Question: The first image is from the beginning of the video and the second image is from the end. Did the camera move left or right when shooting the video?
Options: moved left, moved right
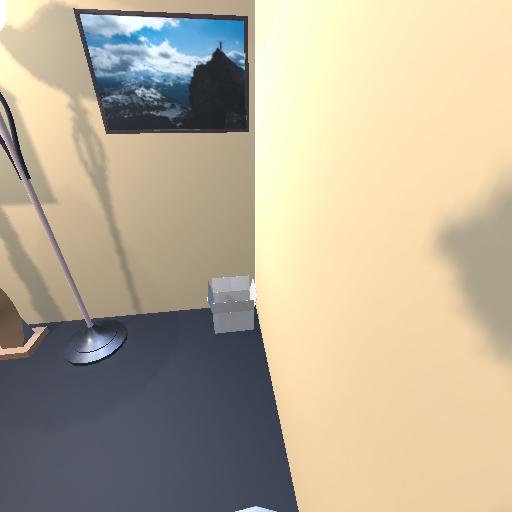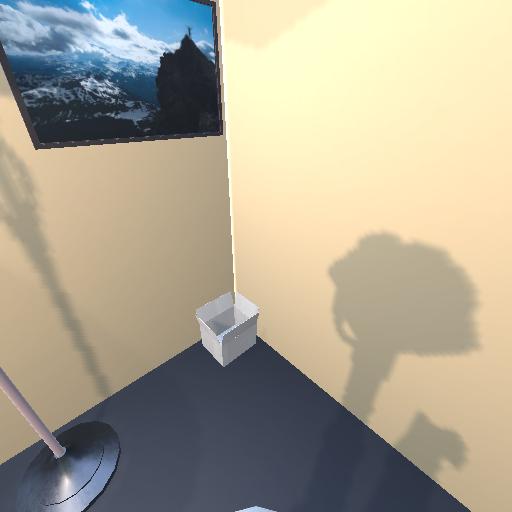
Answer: moved left